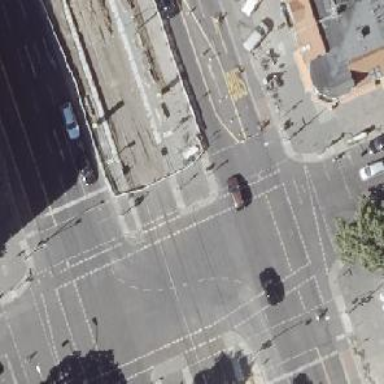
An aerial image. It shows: Tram crossing with traffic signals.